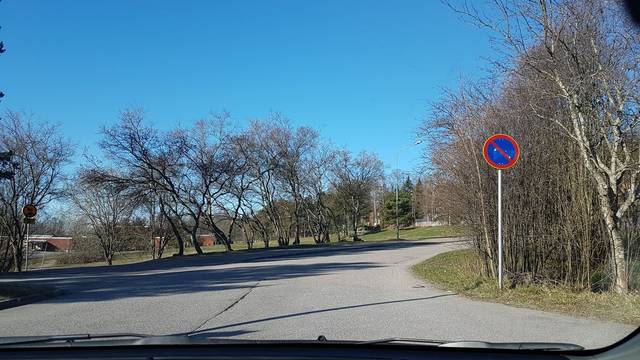
Region: Finland
Coordinates: 60.28, 25.117